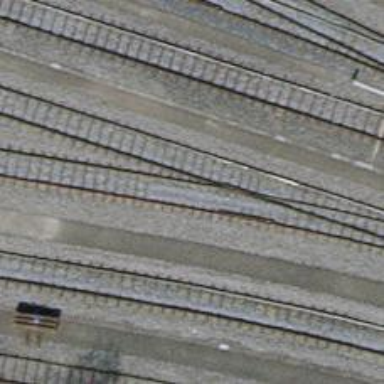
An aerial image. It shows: Single track railway in yard.